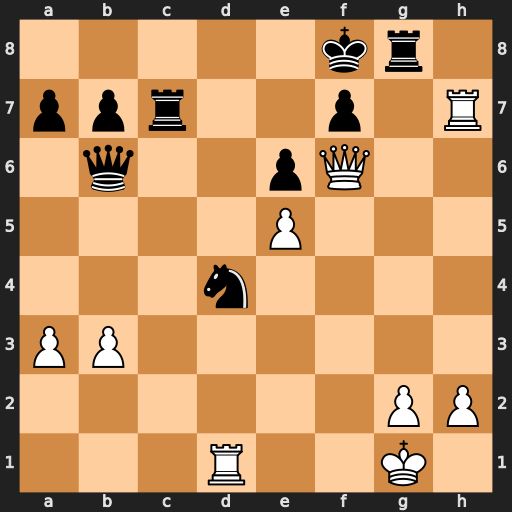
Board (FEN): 5kr1/ppr2p1R/1q2pQ2/4P3/3n4/PP6/6PP/3R2K1
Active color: w
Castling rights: -
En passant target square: -
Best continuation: Qd8#